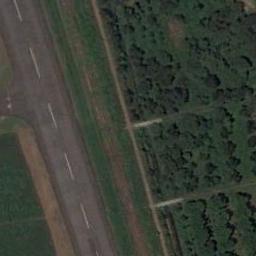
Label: runway